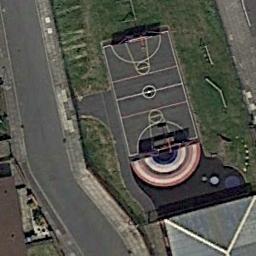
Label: basketball_court